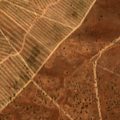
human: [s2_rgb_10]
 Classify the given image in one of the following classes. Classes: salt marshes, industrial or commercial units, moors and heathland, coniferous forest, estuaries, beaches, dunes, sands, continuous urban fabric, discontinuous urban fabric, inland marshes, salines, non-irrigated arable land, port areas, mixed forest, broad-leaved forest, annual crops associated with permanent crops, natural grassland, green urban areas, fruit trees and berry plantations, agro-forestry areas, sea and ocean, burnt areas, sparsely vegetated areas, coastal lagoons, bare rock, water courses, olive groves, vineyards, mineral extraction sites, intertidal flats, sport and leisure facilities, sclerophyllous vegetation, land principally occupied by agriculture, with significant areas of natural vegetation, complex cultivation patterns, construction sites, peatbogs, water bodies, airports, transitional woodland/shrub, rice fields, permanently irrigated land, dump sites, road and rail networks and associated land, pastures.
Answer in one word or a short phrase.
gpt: non-irrigated arable land, pastures, agro-forestry areas, transitional woodland/shrub